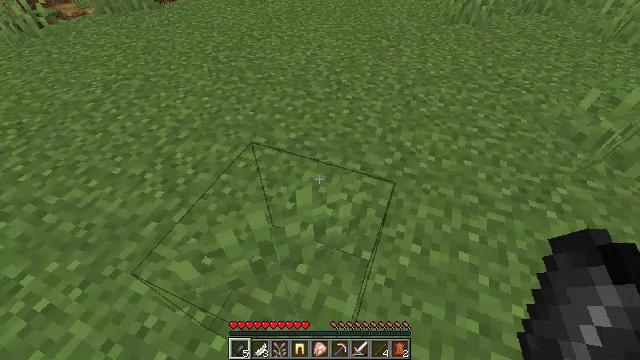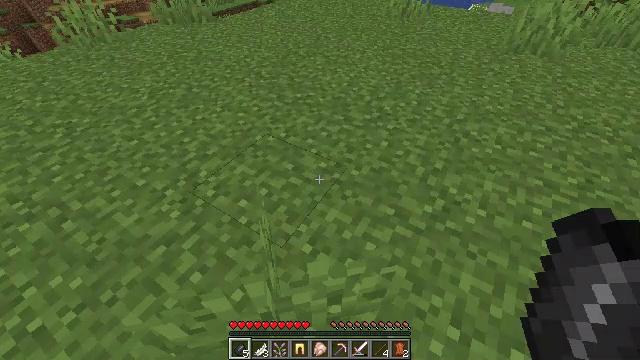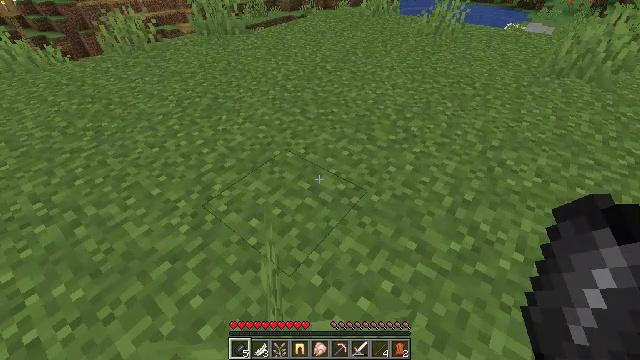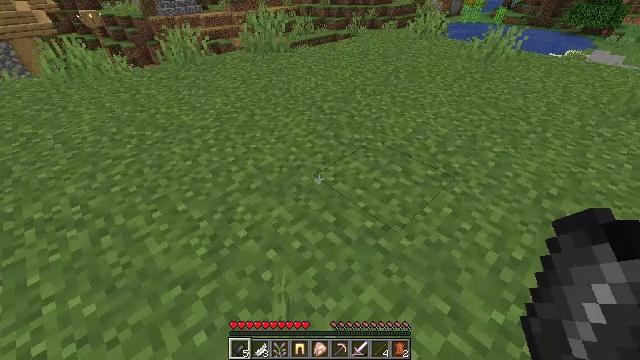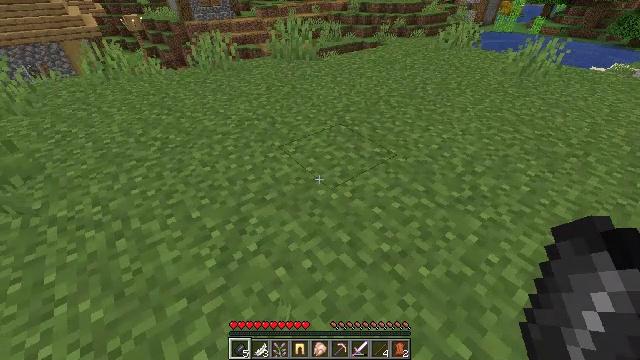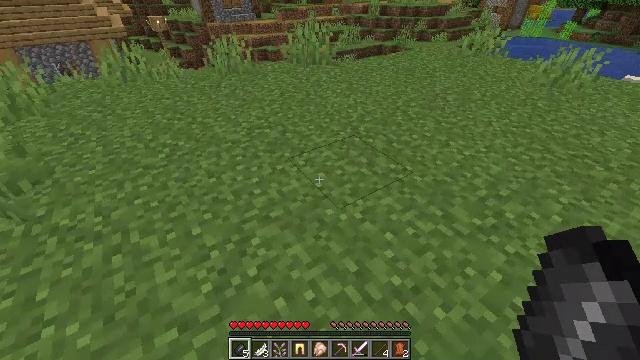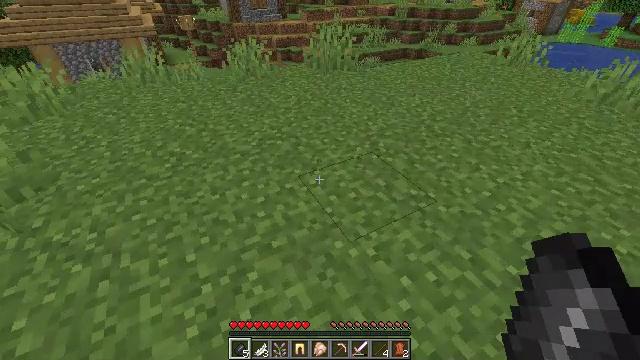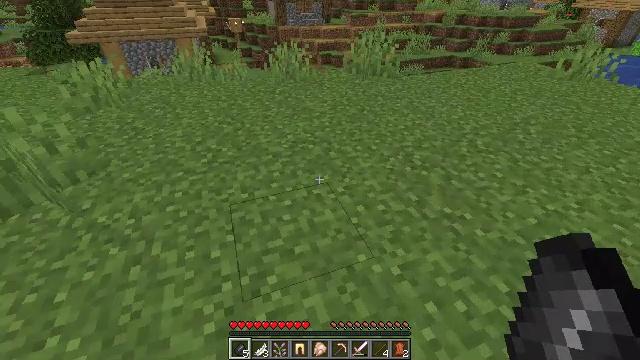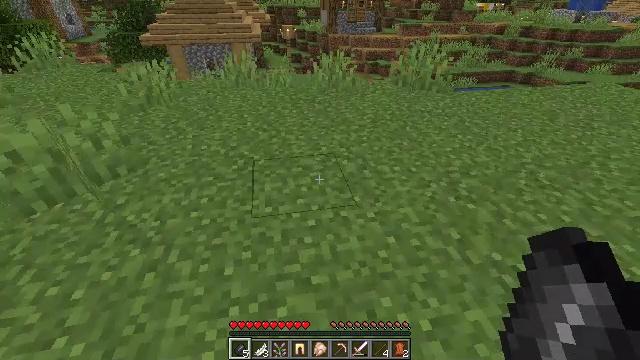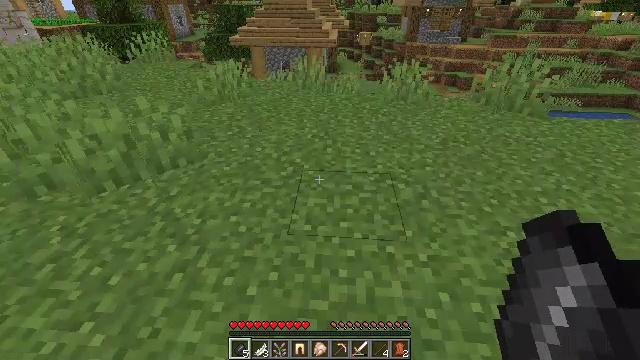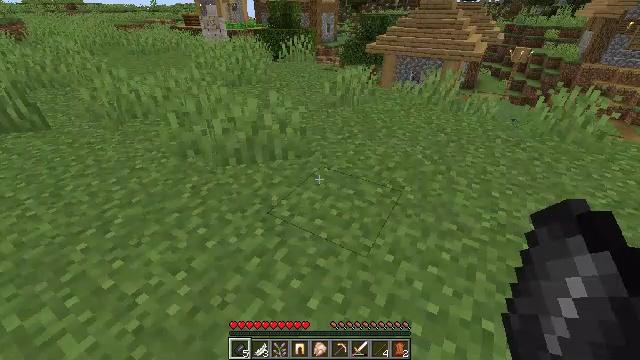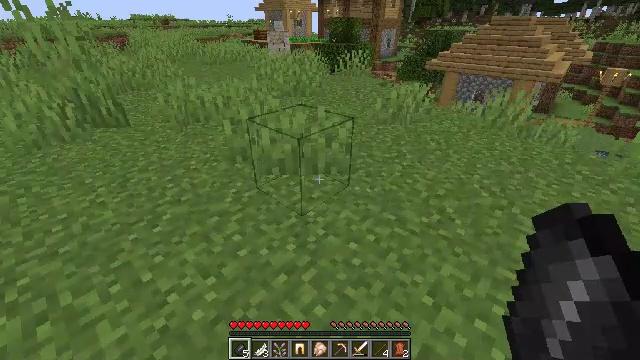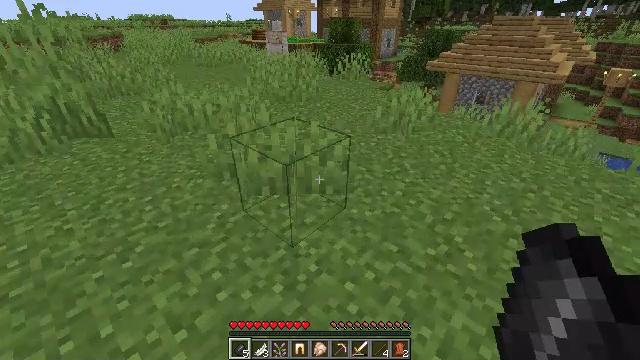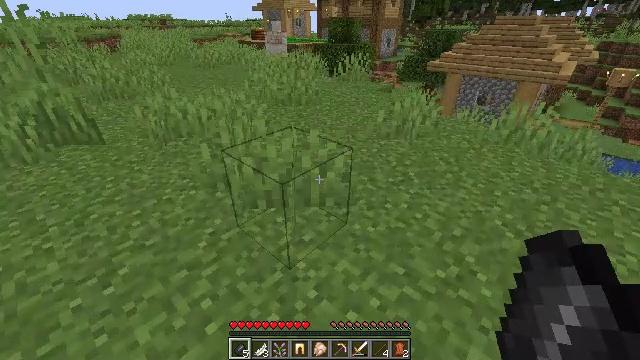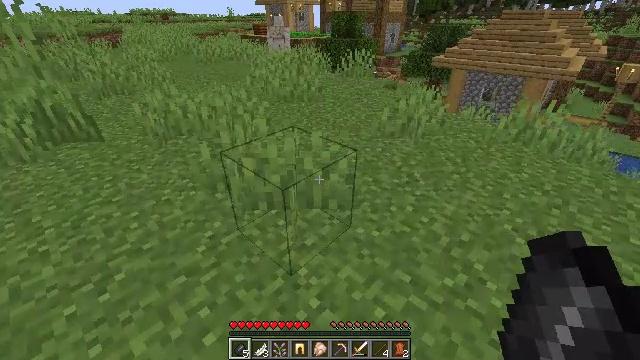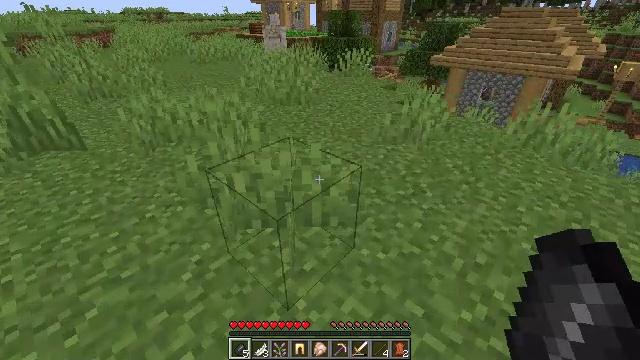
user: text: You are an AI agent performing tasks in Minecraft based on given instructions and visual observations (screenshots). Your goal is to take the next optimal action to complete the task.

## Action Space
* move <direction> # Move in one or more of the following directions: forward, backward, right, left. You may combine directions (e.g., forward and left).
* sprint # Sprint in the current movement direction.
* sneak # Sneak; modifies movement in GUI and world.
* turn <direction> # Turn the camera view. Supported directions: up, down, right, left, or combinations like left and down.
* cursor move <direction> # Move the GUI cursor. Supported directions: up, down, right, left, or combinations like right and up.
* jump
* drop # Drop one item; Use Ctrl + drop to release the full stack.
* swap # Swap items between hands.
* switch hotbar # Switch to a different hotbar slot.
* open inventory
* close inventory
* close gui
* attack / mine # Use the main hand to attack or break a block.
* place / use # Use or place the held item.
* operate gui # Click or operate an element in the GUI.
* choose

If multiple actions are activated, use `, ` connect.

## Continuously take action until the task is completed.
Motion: motion action
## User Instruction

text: Remove a lilac from the inventory.
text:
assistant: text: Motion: move forward, turn left and up
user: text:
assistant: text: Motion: move forward, turn left and up
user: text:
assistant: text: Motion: move forward, turn left and up
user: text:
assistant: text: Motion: move forward, turn left and up
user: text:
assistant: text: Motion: move forward, turn left
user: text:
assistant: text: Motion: move forward, turn left
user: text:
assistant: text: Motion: move forward, turn left
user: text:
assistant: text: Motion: move forward, turn left and up
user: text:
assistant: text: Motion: move forward, turn left
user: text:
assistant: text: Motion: move forward, turn left and up
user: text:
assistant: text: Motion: move forward, turn left and up
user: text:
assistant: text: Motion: move forward
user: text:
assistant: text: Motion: move forward
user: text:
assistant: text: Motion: move forward
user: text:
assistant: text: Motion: move forward
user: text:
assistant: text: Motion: move forward
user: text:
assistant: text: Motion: move forward
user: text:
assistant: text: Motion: move forward
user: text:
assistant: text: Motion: move forward
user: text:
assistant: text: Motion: move forward
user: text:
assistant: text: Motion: no_op
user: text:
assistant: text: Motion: no_op
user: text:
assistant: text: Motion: no_op
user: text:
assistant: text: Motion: no_op
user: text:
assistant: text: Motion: no_op
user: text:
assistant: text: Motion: no_op
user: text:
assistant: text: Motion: no_op
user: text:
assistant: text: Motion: no_op
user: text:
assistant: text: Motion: no_op
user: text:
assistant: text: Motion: no_op